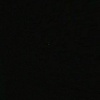
Label: space